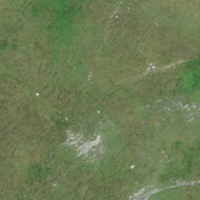
EUNIS habitat code: 26
Species observed at this site:
Parnassia palustris